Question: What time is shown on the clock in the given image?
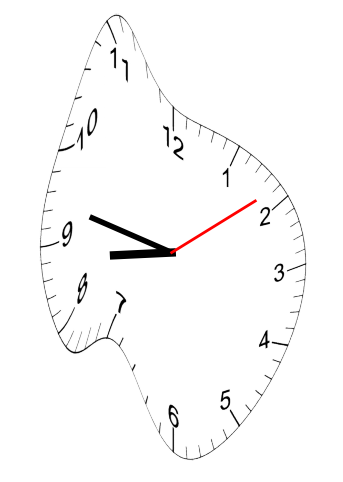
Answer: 08:47:09